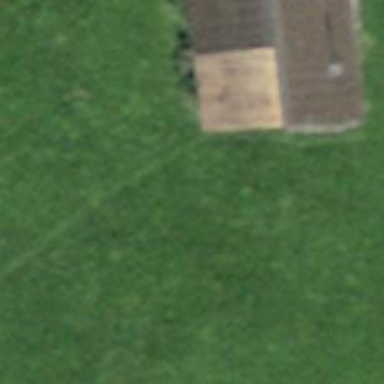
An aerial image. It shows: Simple and straightforward house.